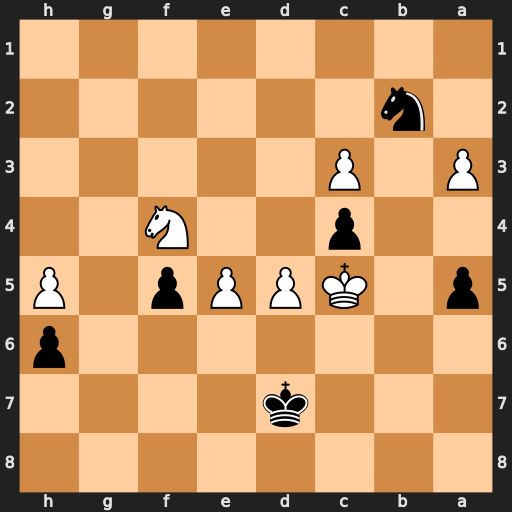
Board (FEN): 8/3k4/7p/p1KPPp1P/2p2N2/P1P5/1n6/8
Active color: b
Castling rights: -
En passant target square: -
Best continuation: Nd3+ Kxc4 Nxf4